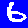
Digit: 6